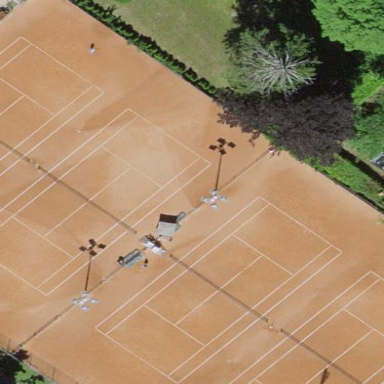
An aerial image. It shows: Sandy tennis court on pitch designated for leisure land.